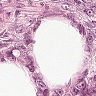
Metastatic tissue present: yes